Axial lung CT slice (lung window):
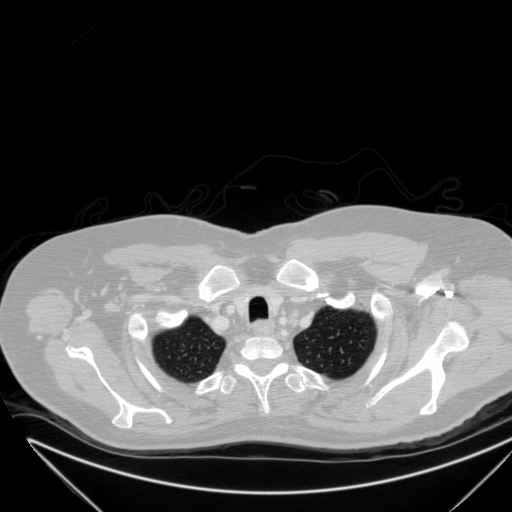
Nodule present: no